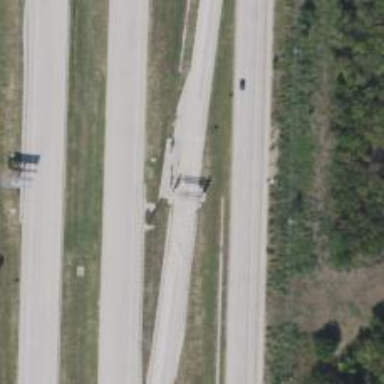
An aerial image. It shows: Toll gantry on the road.